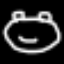
Label: frog